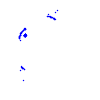
Particle: kaon